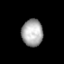
Tissue: lung
Cell type: Fibroblasts
Senescence score: 0.6217
Nuclear area (px): 563
Mean DAPI intensity: 167.927